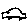
Label: car